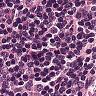
Metastatic tissue present: no